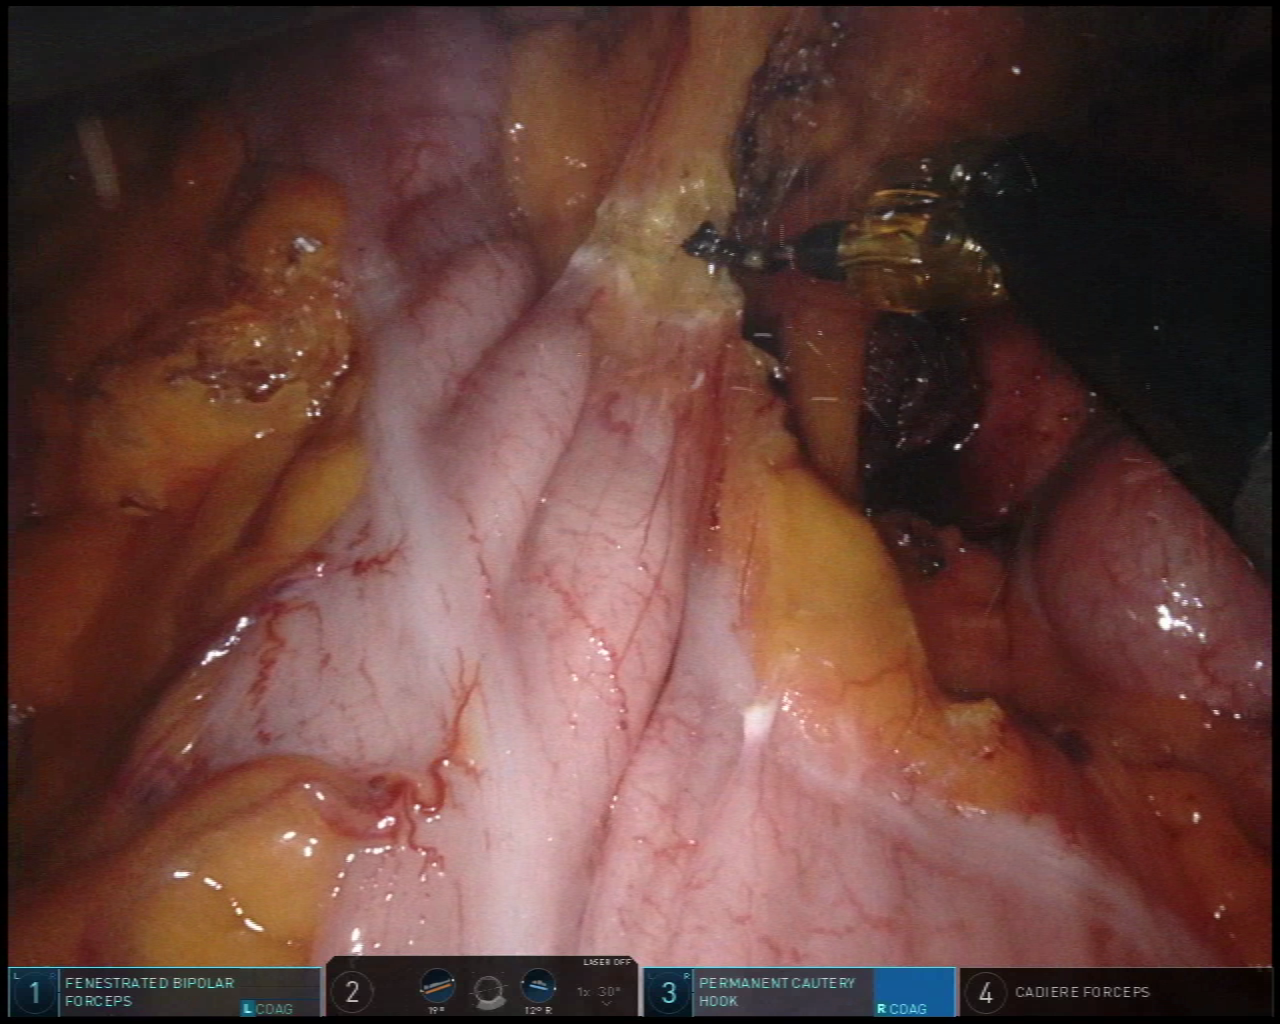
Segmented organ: colon
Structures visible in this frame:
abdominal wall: no
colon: yes
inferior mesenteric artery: no
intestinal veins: no
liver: no
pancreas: no
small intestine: no
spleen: no
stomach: no
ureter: no
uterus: no
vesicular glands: no